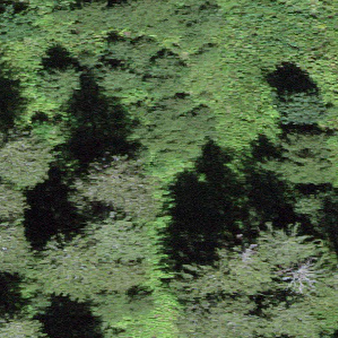
Label: other